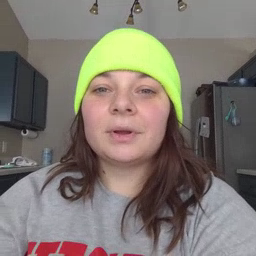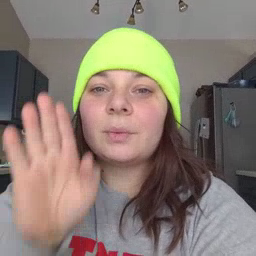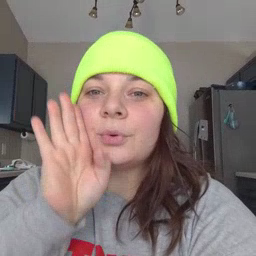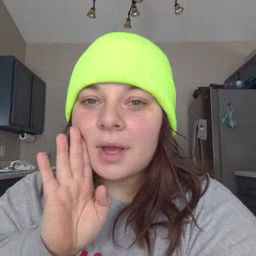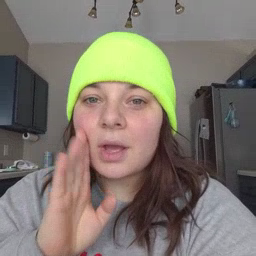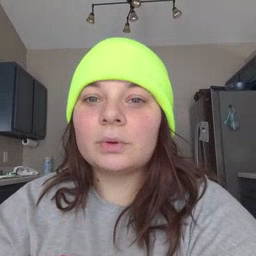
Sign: brown